Question: I am following a guide learning SSIS and i am running some xmla-script before the actual ssis-work begin.
the xmla-script runs against sample Analysis DB AdventureWorksDW2008R2.
The script:
'''
<Batch xmlns="http://schemas.microsoft.com/analysisservices/2003/engine">
<Parallel>
<Process xmlns:xsd="http://www.w3.org/2001/XMLSchema" xmlns:xsi="http://www.w3.org/2001/XMLSchema-instance" xmlns:ddl2="http://schemas.microsoft.com/analysisservices/2003/engine/2" xmlns:ddl2_2="http://schemas.microsoft.com/analysisservices/2003/engine/2/2" xmlns:ddl100_100="http://schemas.microsoft.com/analysisservices/2008/engine/100/100" xmlns:ddl200="http://schemas.microsoft.com/analysisservices/2010/engine/200" xmlns:ddl200_200="http://schemas.microsoft.com/analysisservices/2010/engine/200/200">
<Object>
<DatabaseID>Adventure Works DW 2008R2</DatabaseID>
<DimensionID>Dim Time</DimensionID>
</Object>
<Type>ProcessUpdate</Type>
<WriteBackTableCreation>UseExisting</WriteBackTableCreation>
</Process>
</Parallel>
</Batch>
'''
I get the output:
'''
<return xmlns="urn:schemas-microsoft-com:xml-analysis">
<results xmlns="http://schemas.microsoft.com/analysisservices/2003/xmla-multipleresults">
<root xmlns="urn:schemas-microsoft-com:xml-analysis:empty">
<Exception xmlns="urn:schemas-microsoft-com:xml-analysis:exception" />
<Messages xmlns="urn:schemas-microsoft-com:xml-analysis:exception">
<Error ErrorCode="<PHONE>" Description="Errors in the metadata manager. The process type specified for the Date dimension is not valid since it is not processed." Source="Microsoft SQL Server 2008 R2 Analysis Services" HelpFile="" />
</Messages>
</root>
</results>
</return>
'''
I am thinking this is trying to process the dimension time? There is no such dimension.

What could be the problem?
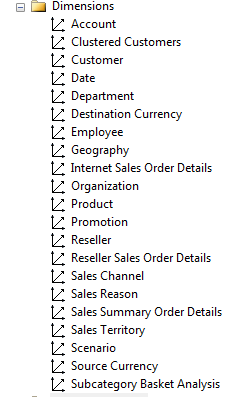
Answer: The ID of a dimension is not necessarily the same as the name. Double click on your Date dimension and you will see the ID is Dim Time.
The error states that the Date dimension is not yet processed. Can you browse the Dimension? Try to right click -> process against the dimension and compare the scripts (script button at top of Process Dimension -Date window)